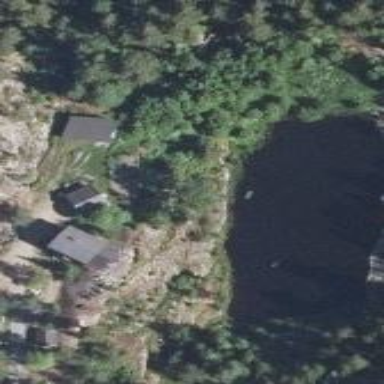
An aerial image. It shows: Pond surrounded by natural water.